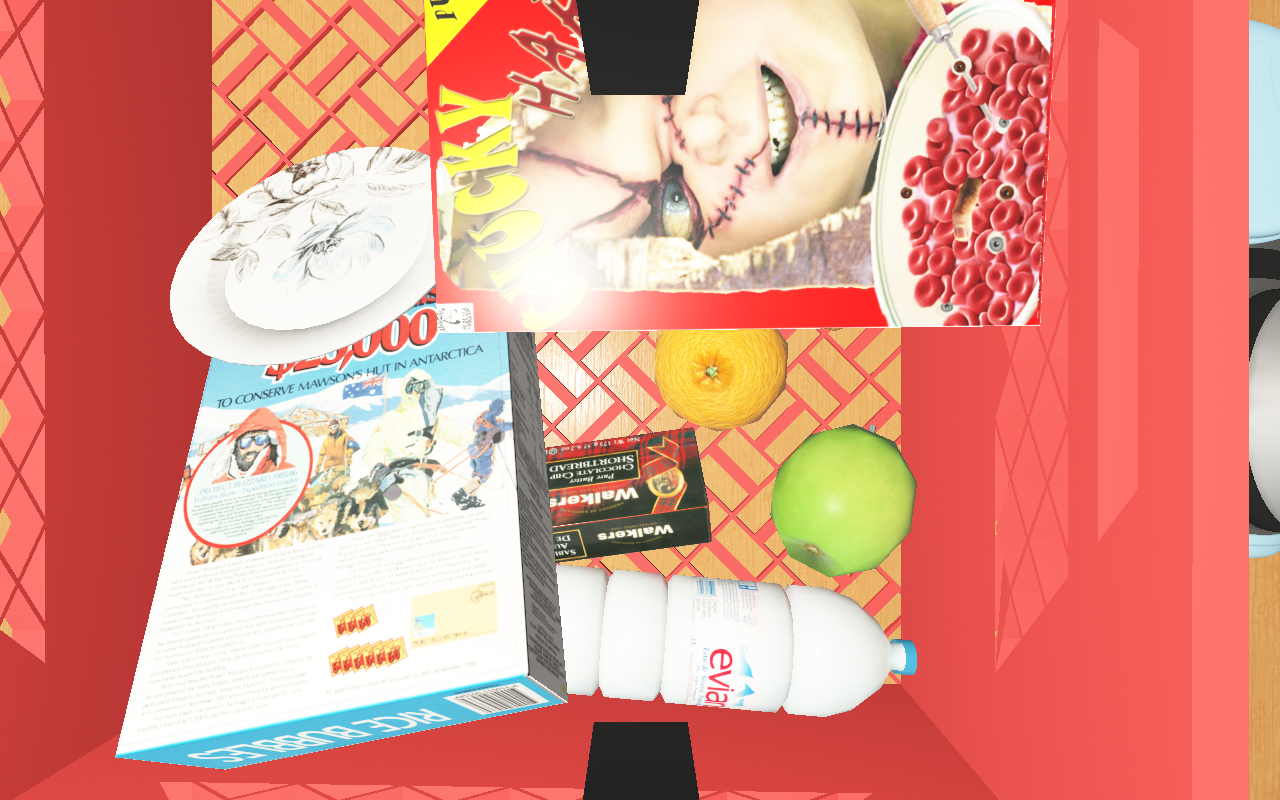
Objects in the scene:
water bottle
apple
apple
orange
orange
spoon
glass
wineglass
cereal box
cereal box
biscuit box